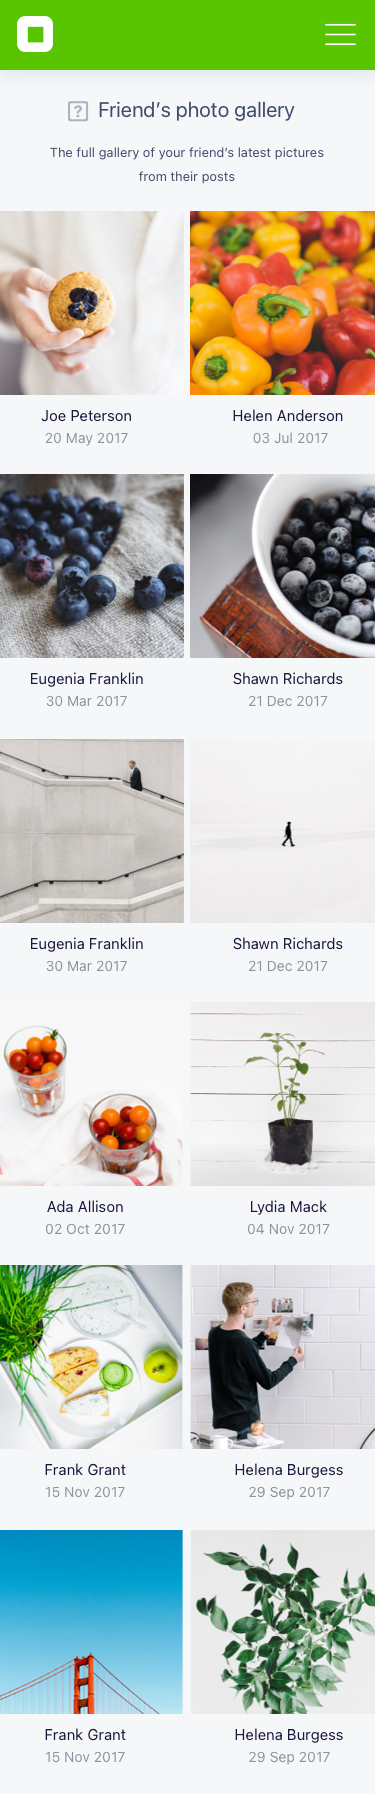
Text in this UI design:
Helena Burgess
29 Sep 2017
Helena Burgess
29 Sep 2017
Lydia Mack
04 Nov 2017
Shawn Richards
21 Dec 2017
Shawn Richards
21 Dec 2017
Helen Anderson
03 Jul 2017
The full gallery of your friend’s latest pictures from their posts

Friend’s photo gallery